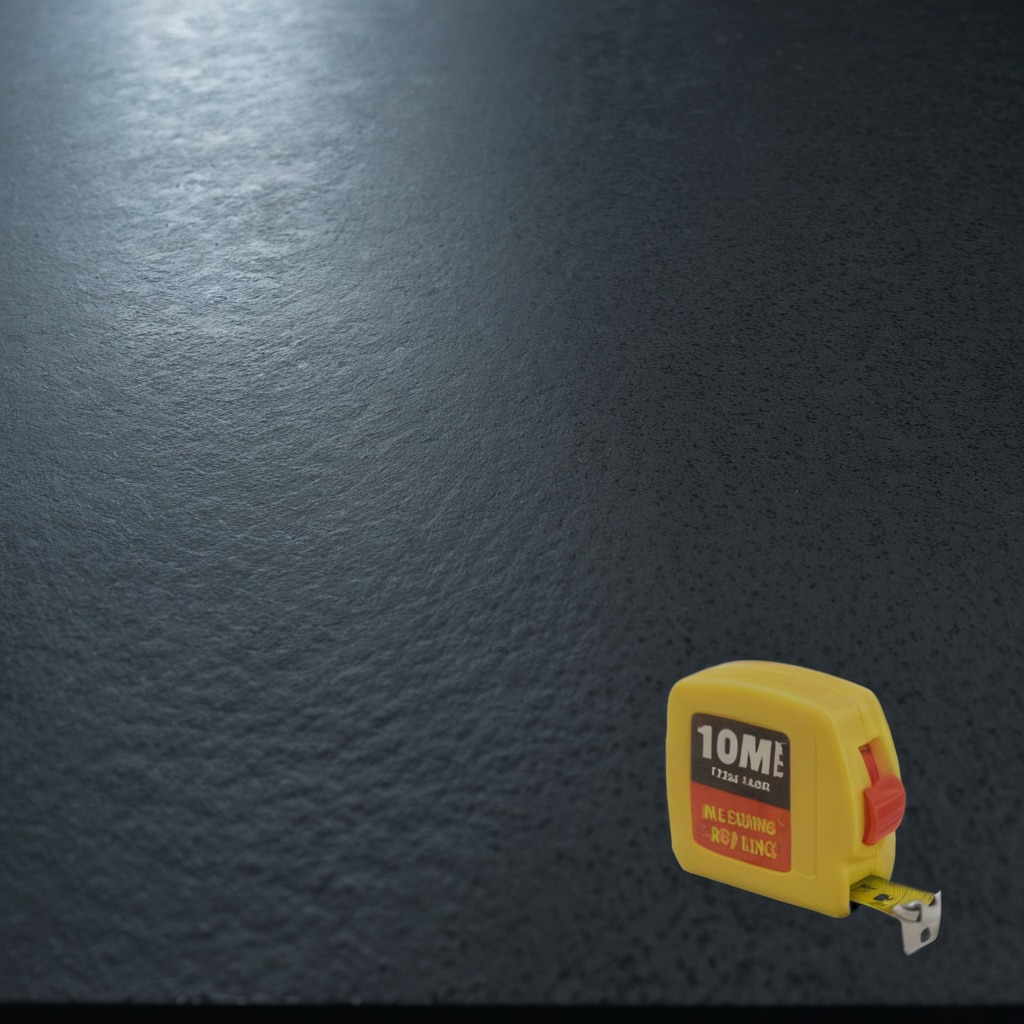
A measuring tape lies on the clean granite table inside a workshop at night.